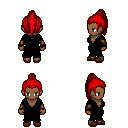
a pixel art fantasy rpg character, female body template, human, dark skin, black robe, metal pants, red long topknot hairstyle, leather bracers, brown slippers, four views (front, back, left, right), 2x2 character sprite sheet, small pixel art, hard edges, no anti-aliasing